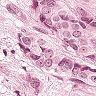
Metastatic tissue present: yes